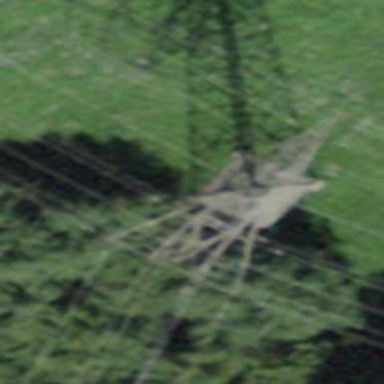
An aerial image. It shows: Power line in the image.